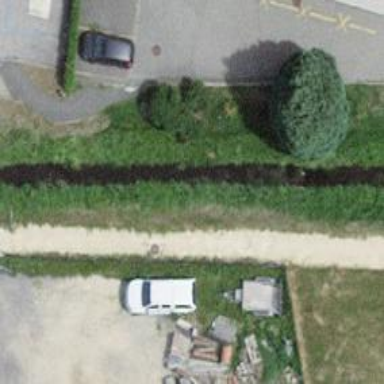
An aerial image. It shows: Compacted footway.